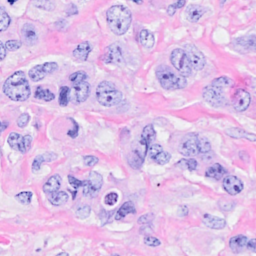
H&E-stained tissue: Breast